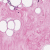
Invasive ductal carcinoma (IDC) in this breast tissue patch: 0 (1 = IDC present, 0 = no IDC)